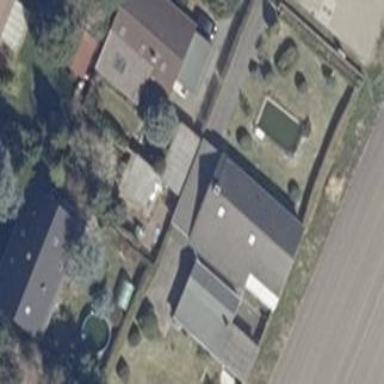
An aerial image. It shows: Simple house.